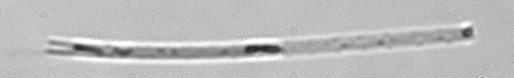
Label: Eucampia_morphytype1